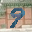
Label: 9